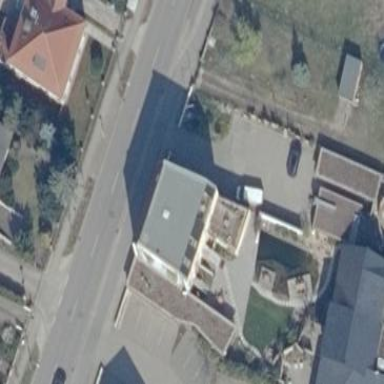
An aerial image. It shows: Hotel building.